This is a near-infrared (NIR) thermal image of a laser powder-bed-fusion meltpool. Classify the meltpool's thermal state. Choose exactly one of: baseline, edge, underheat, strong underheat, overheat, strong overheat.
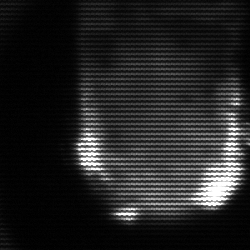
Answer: baseline